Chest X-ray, PA view. Patient: 61 years old, sex M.
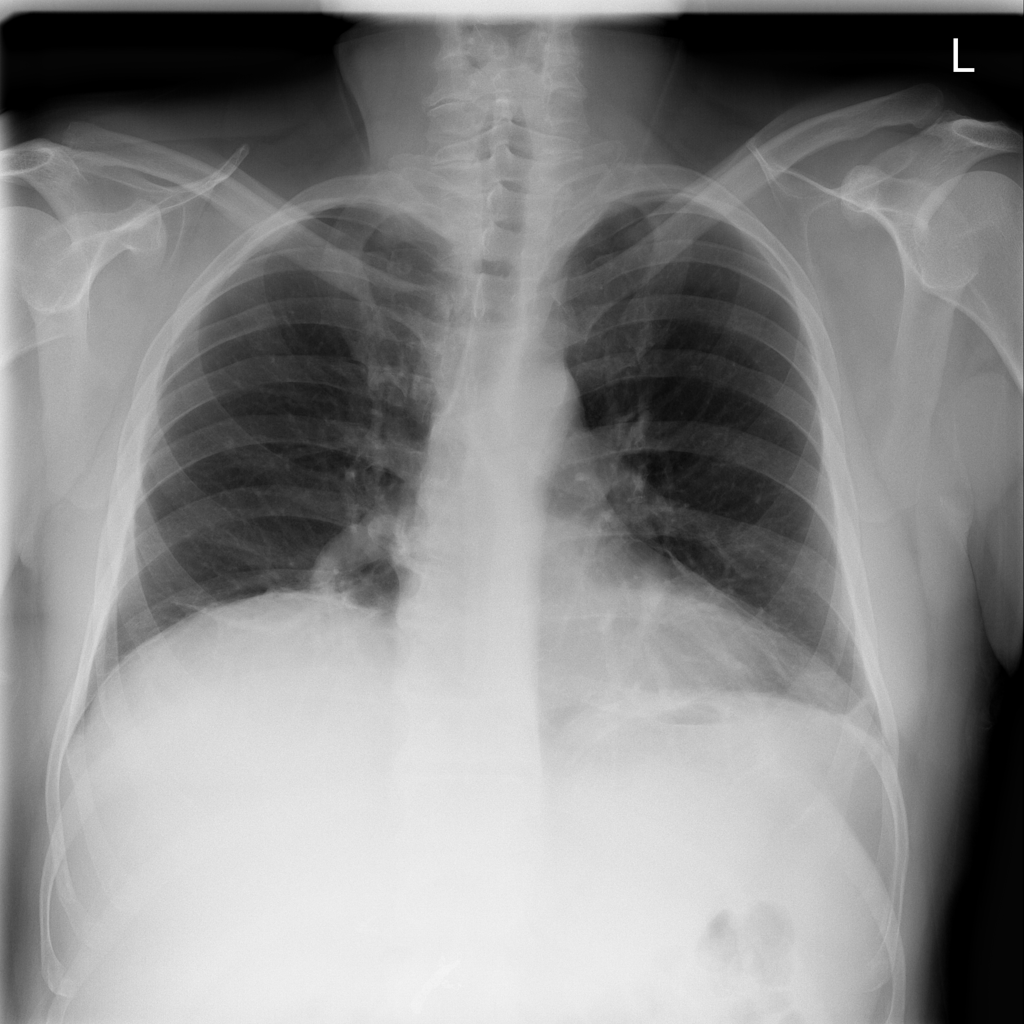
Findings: Atelectasis